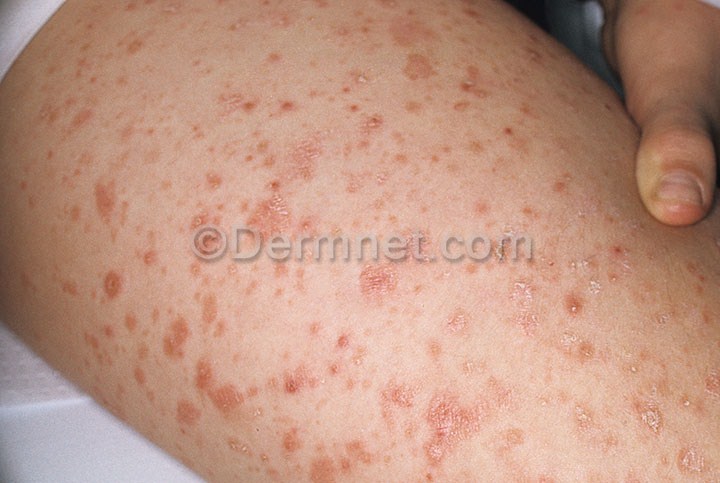
Disease: Psoriasis pictures Lichen Planus and related diseases